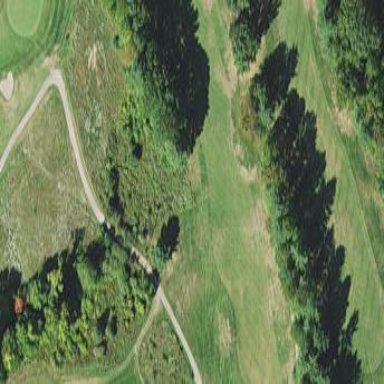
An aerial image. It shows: Grassy area designated as golf fairway.